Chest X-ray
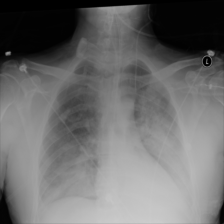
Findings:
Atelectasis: negative
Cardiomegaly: negative
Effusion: negative
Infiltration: positive
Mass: negative
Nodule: negative
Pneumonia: negative
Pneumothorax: negative
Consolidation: negative
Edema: negative
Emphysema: negative
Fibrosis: negative
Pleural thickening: negative
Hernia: negative